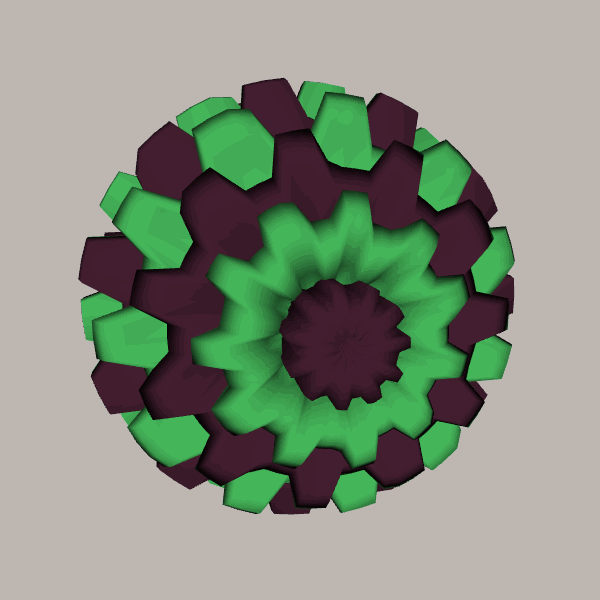
Background: light